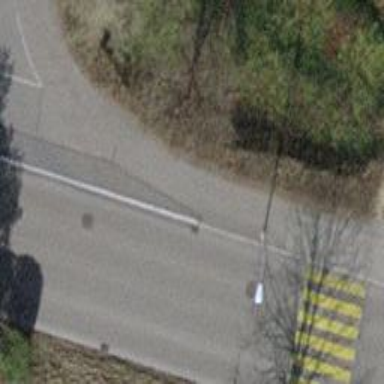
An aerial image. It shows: Sidewalk.